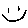
Label: smiley face